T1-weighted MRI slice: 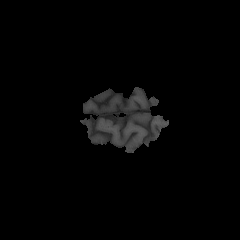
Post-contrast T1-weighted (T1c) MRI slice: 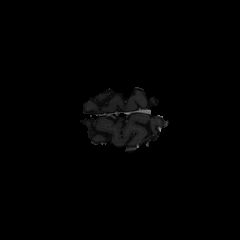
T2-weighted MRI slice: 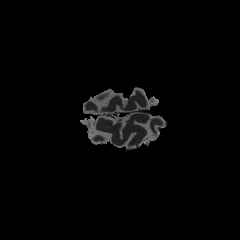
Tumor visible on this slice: no